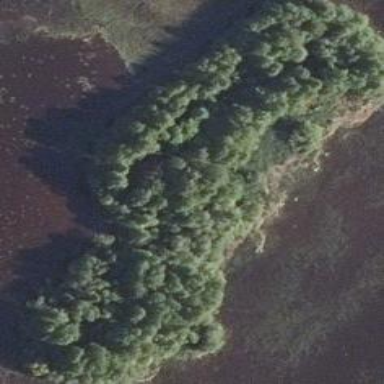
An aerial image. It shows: Islet covered with woodland.